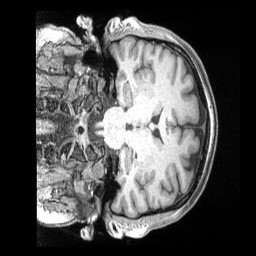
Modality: T1w
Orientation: coronal
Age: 34
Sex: female
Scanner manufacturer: siemens
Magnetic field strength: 3 T
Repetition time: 2 s
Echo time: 0.00211 s